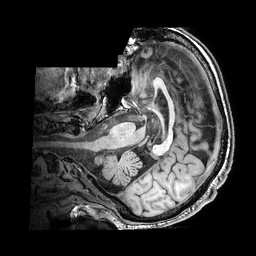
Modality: T1w
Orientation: axial
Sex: male
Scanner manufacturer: philips
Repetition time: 0.008395 s
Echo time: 0.00392 s